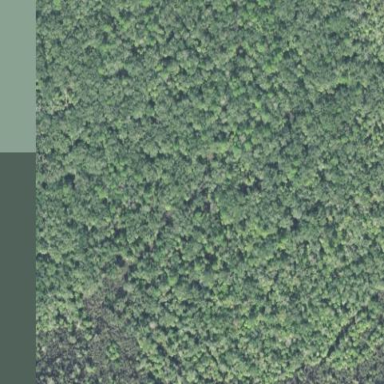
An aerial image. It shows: Mixed leaf woodland.